Field crop: maize
Growth stage: 2
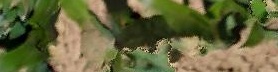
Species: maize